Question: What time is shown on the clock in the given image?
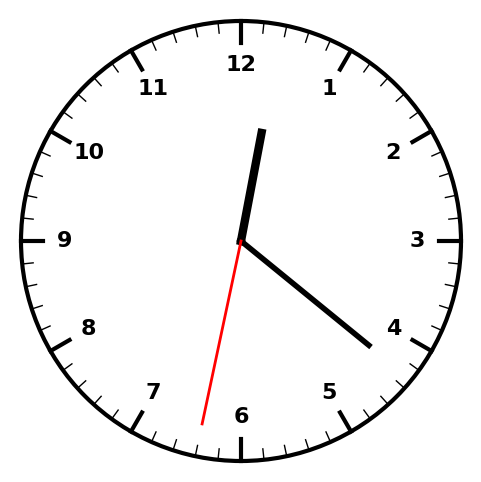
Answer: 12:21:32